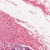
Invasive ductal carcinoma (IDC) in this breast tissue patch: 0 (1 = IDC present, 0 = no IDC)